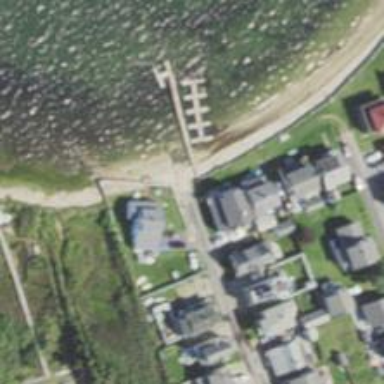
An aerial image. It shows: Slipway for leisure land vehicles on service road.